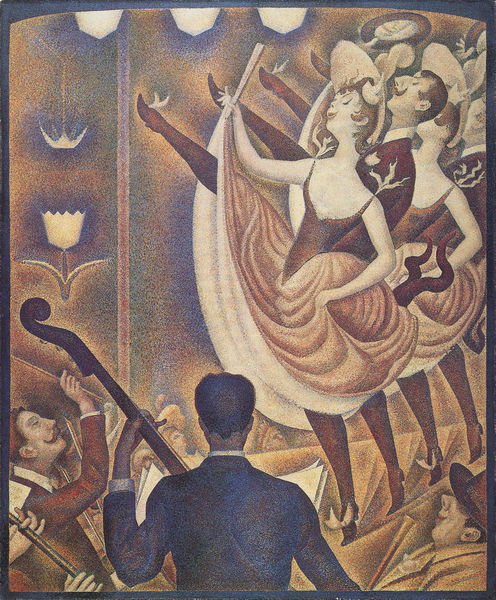
Titel: Chahut
Künstler: Georges Pierre Seurat
Standort: Otterlo
Institution: Kröller-Müller Museum
Schlagwörter: blau, dunkel, gemälde, hand, haut, kopf, mann, schatten, frauen, bar, blume, blumen, braun, brust, cafe, damen, finger, frau, frisur, frisuren, haar, hell, hut, hüte, kleid, kleider, lampe, lampen, licht, lichter, mund, männer, nase, ohr, paris, rücken, schwarz, weiss, blick, blüten, fächer, malerei, ornament, rock, tanz, anzug, anzüge, bart, bärte, gesichter, hemd, jacke, schnurrbart, arm, arme, augen, band, blicke, falten, halten, kragen, rahmen, stehen, hals, hände, öl, auge, haare, mantel, paar, aufführung, bass, blatt, bühne, kontrabass, musik, musiker, publikum, tanzen, tänzerin, tänzerinnen, dekoltee, lippe, lippen, locken, ohren, schulter, schultern, stock, beine, lächeln, bein, brüste, rückenansicht, ballett, röcke, schuhe, stab, zuschauer, auftritt, füsse, zehenspitzen, frack, schnäuzer, münder, nasen, dekor, musizieren, notenblätter, hinterkopf, zehen, schnauzer, punkte, tulpe, melone, lachen, spiel, strümpfe, fuss, schritt, hälse, schuh, flöte, rotbraun, heben, anblick, kapelle, seurat, tänzer, paare, pointillismus, blai, dirigent, nachtleben, hute, streicher, mannn, taktstock, cancan, bassist, surat, jacketts, strumphose, sylinder, tänzerinne